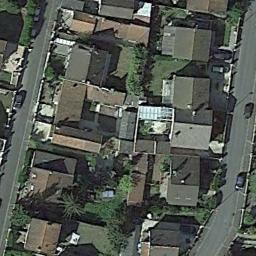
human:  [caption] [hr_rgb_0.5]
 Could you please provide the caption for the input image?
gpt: There are trees all around the house .

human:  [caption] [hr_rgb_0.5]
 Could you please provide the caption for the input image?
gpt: There are many roads and neatly arranged houses and trees and many vehicles in densely populated areas .

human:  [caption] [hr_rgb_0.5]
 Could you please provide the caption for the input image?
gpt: A dense residential area with a lot of greenery and lots of houses neatly arranged is surrounded by some roads .

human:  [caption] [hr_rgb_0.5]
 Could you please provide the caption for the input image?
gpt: The dense residential is on the grass next to the road and trees .

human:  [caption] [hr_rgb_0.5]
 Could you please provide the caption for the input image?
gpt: There are brown and black buildings on dense residential area .